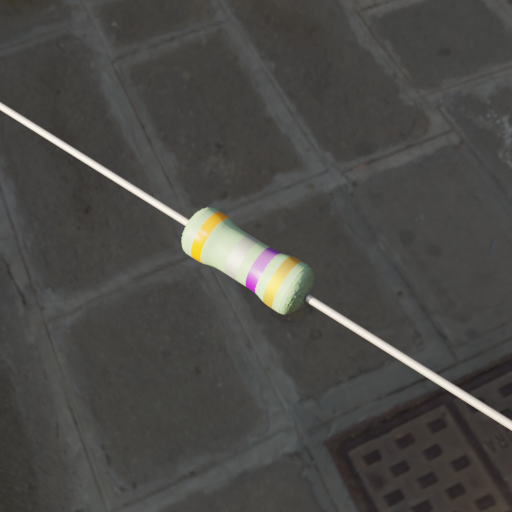
Resistor colour bands (in order): orange, silver, violet, gold